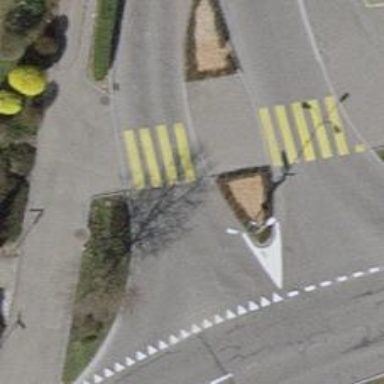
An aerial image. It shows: Zebra crossing on the road.